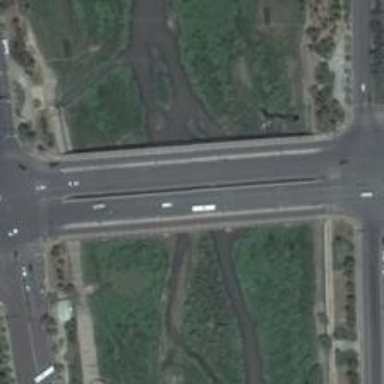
The intertwined roads form a complex transport network .